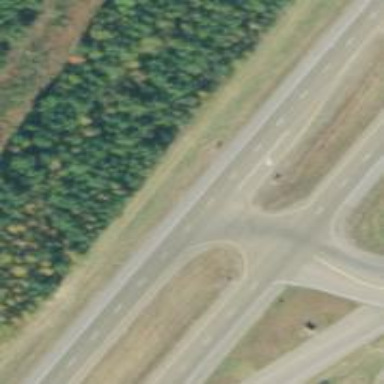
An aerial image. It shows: Asphalt trunk link road.